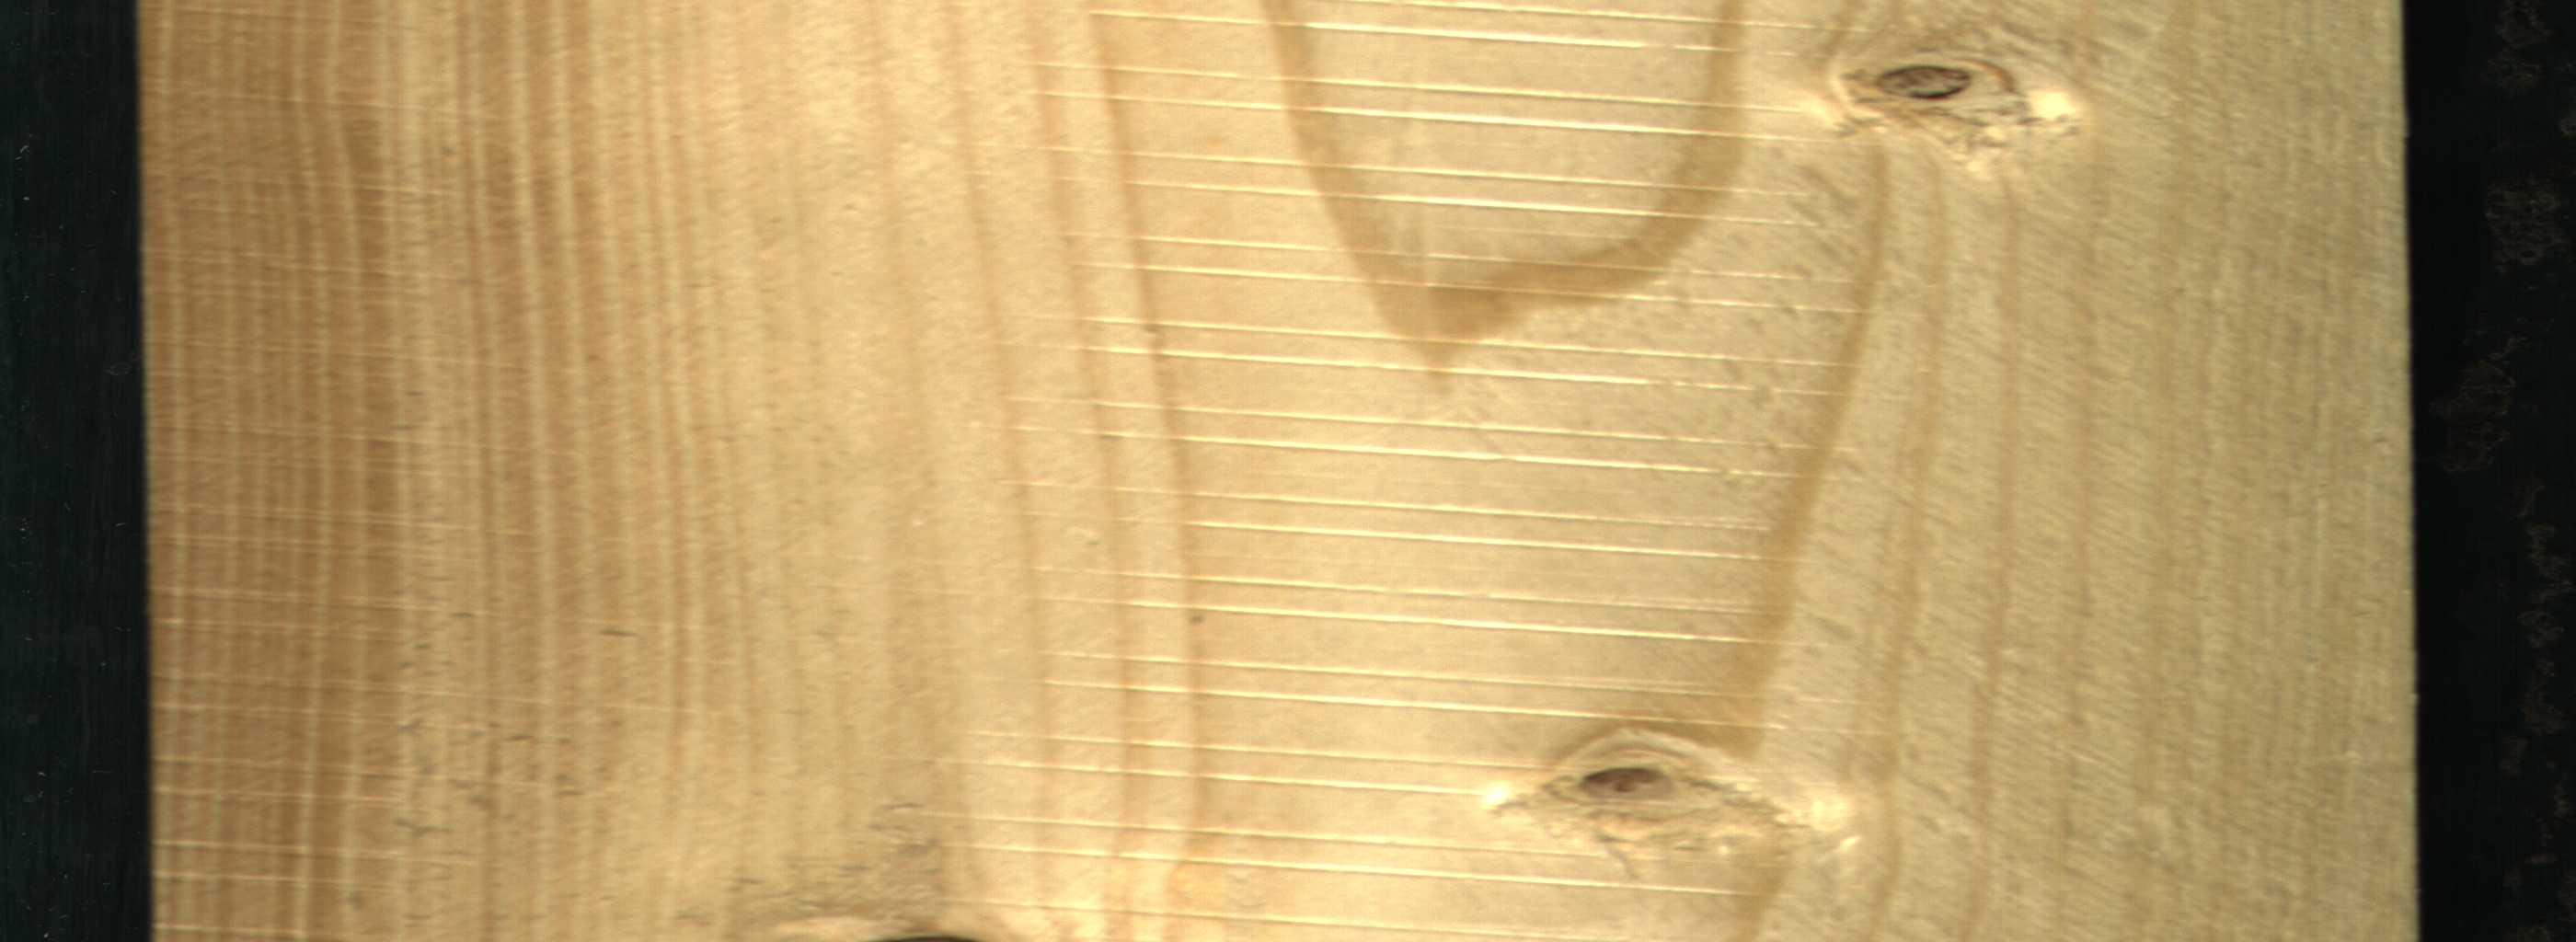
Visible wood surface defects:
Dead_Knot
Live_Knot
Live_Knot